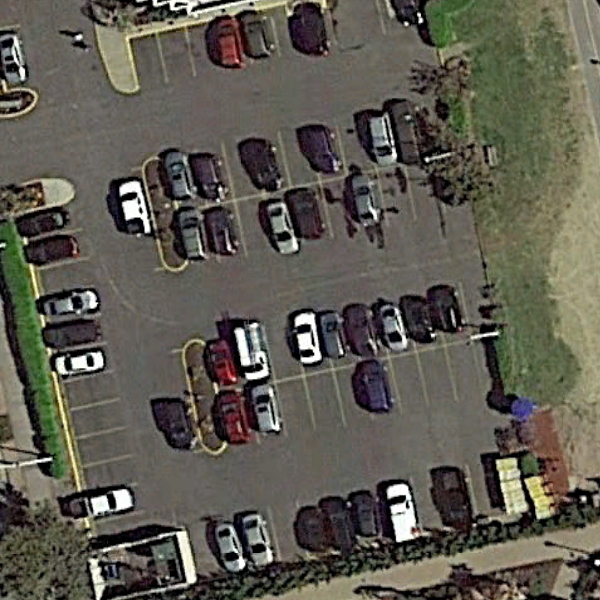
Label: Parking